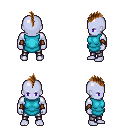
a pixel art fantasy rpg character, male body template, dark elf, purple skin, teal tunic, metal pants, brown mohawk hairstyle, cloth bracers, four views (front, back, left, right), 2x2 character sprite sheet, small pixel art, hard edges, no anti-aliasing